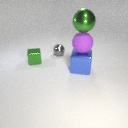
large green metal sphere above large purple rubber sphere